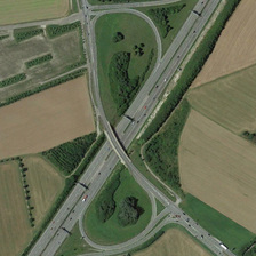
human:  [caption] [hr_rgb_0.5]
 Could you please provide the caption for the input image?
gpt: On the green and brown farmland, there is a viaduct with two inclined rings, with trees and grass along the way.

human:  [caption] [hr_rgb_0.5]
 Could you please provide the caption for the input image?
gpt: the viaduct spans this bustling straight highway road which passes the farm land .

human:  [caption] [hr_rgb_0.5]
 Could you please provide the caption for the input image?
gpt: On the green and brown farmland, there is a viaduct with two diagonal rings, trees and grass along the way.

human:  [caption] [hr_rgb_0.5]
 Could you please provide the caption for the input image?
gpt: The eight-shaped viaduct is surrounded by farmland.

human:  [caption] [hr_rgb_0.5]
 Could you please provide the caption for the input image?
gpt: An eight-shaped viaduct is surrounded by farmland.